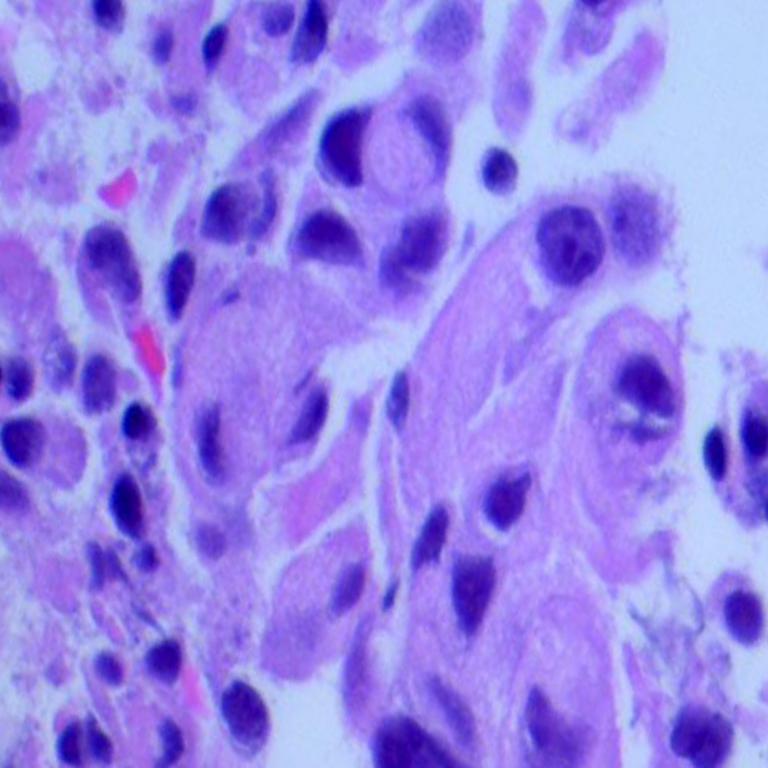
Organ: lung
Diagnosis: adenocarcinomas